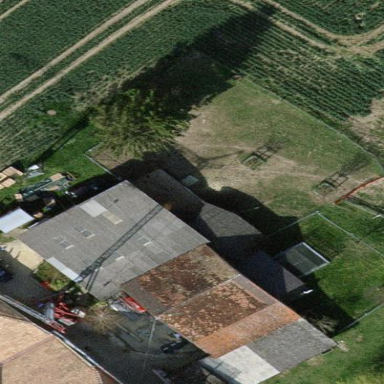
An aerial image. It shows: Farm building.